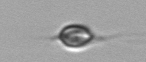
Label: Acanthoica_quattrospina